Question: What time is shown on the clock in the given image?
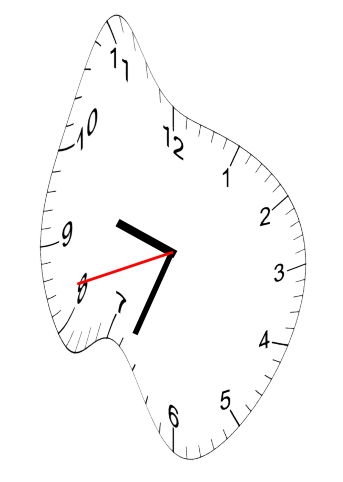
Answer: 09:33:42